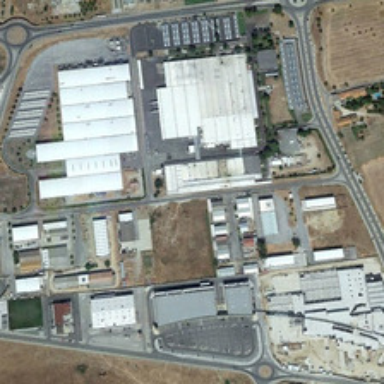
A factory is surrounded by roads  next to which is farmland .